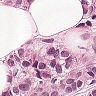
Metastatic tissue present: yes